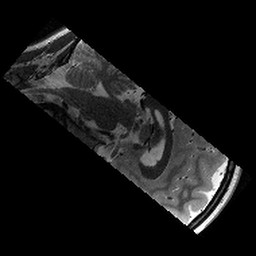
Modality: T2w
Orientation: sagittal
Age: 10
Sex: male
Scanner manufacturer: siemens
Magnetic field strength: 3 T
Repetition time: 9.23 s
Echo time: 0.067 s